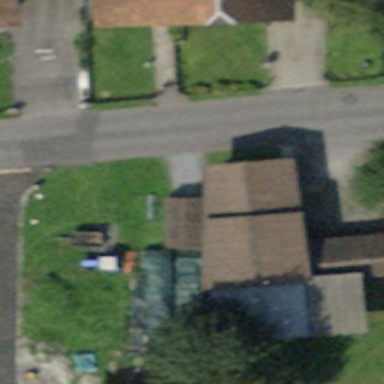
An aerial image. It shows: Garage building.